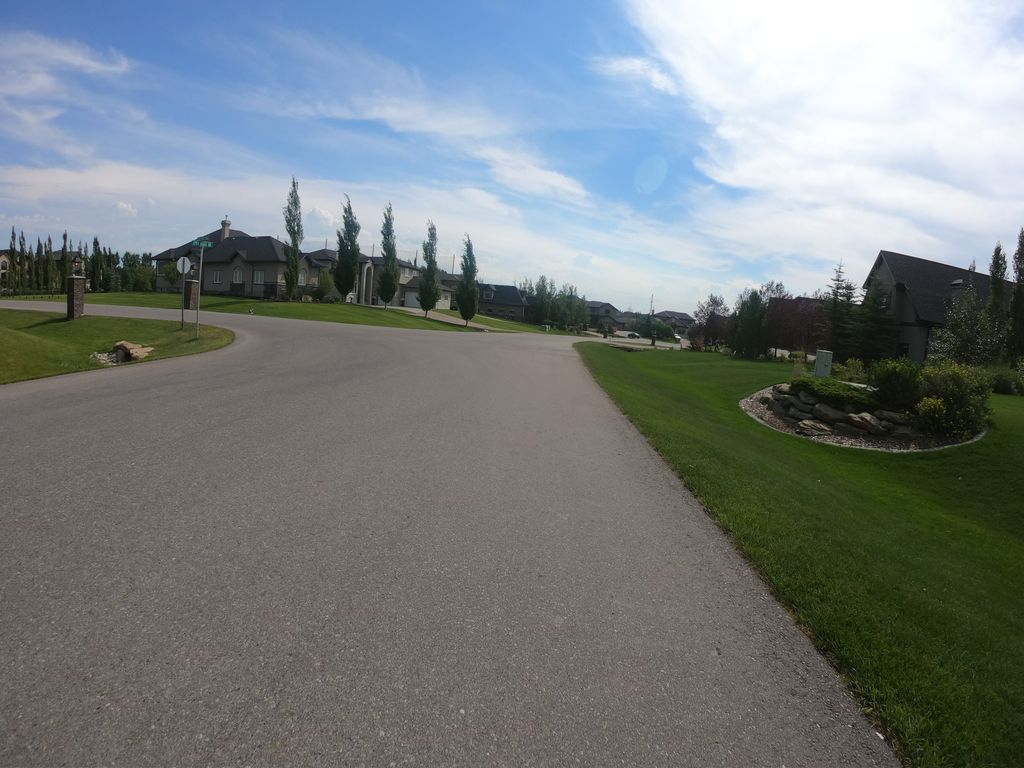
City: calgary